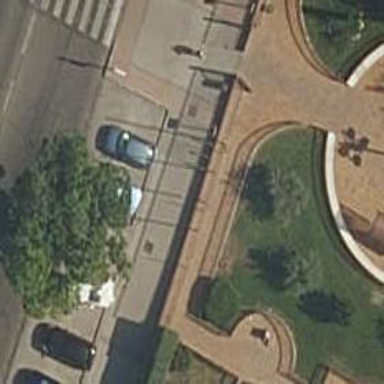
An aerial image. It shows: Bicycle parking area with stands available.